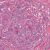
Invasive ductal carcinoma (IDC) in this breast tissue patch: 1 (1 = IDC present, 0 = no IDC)